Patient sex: F
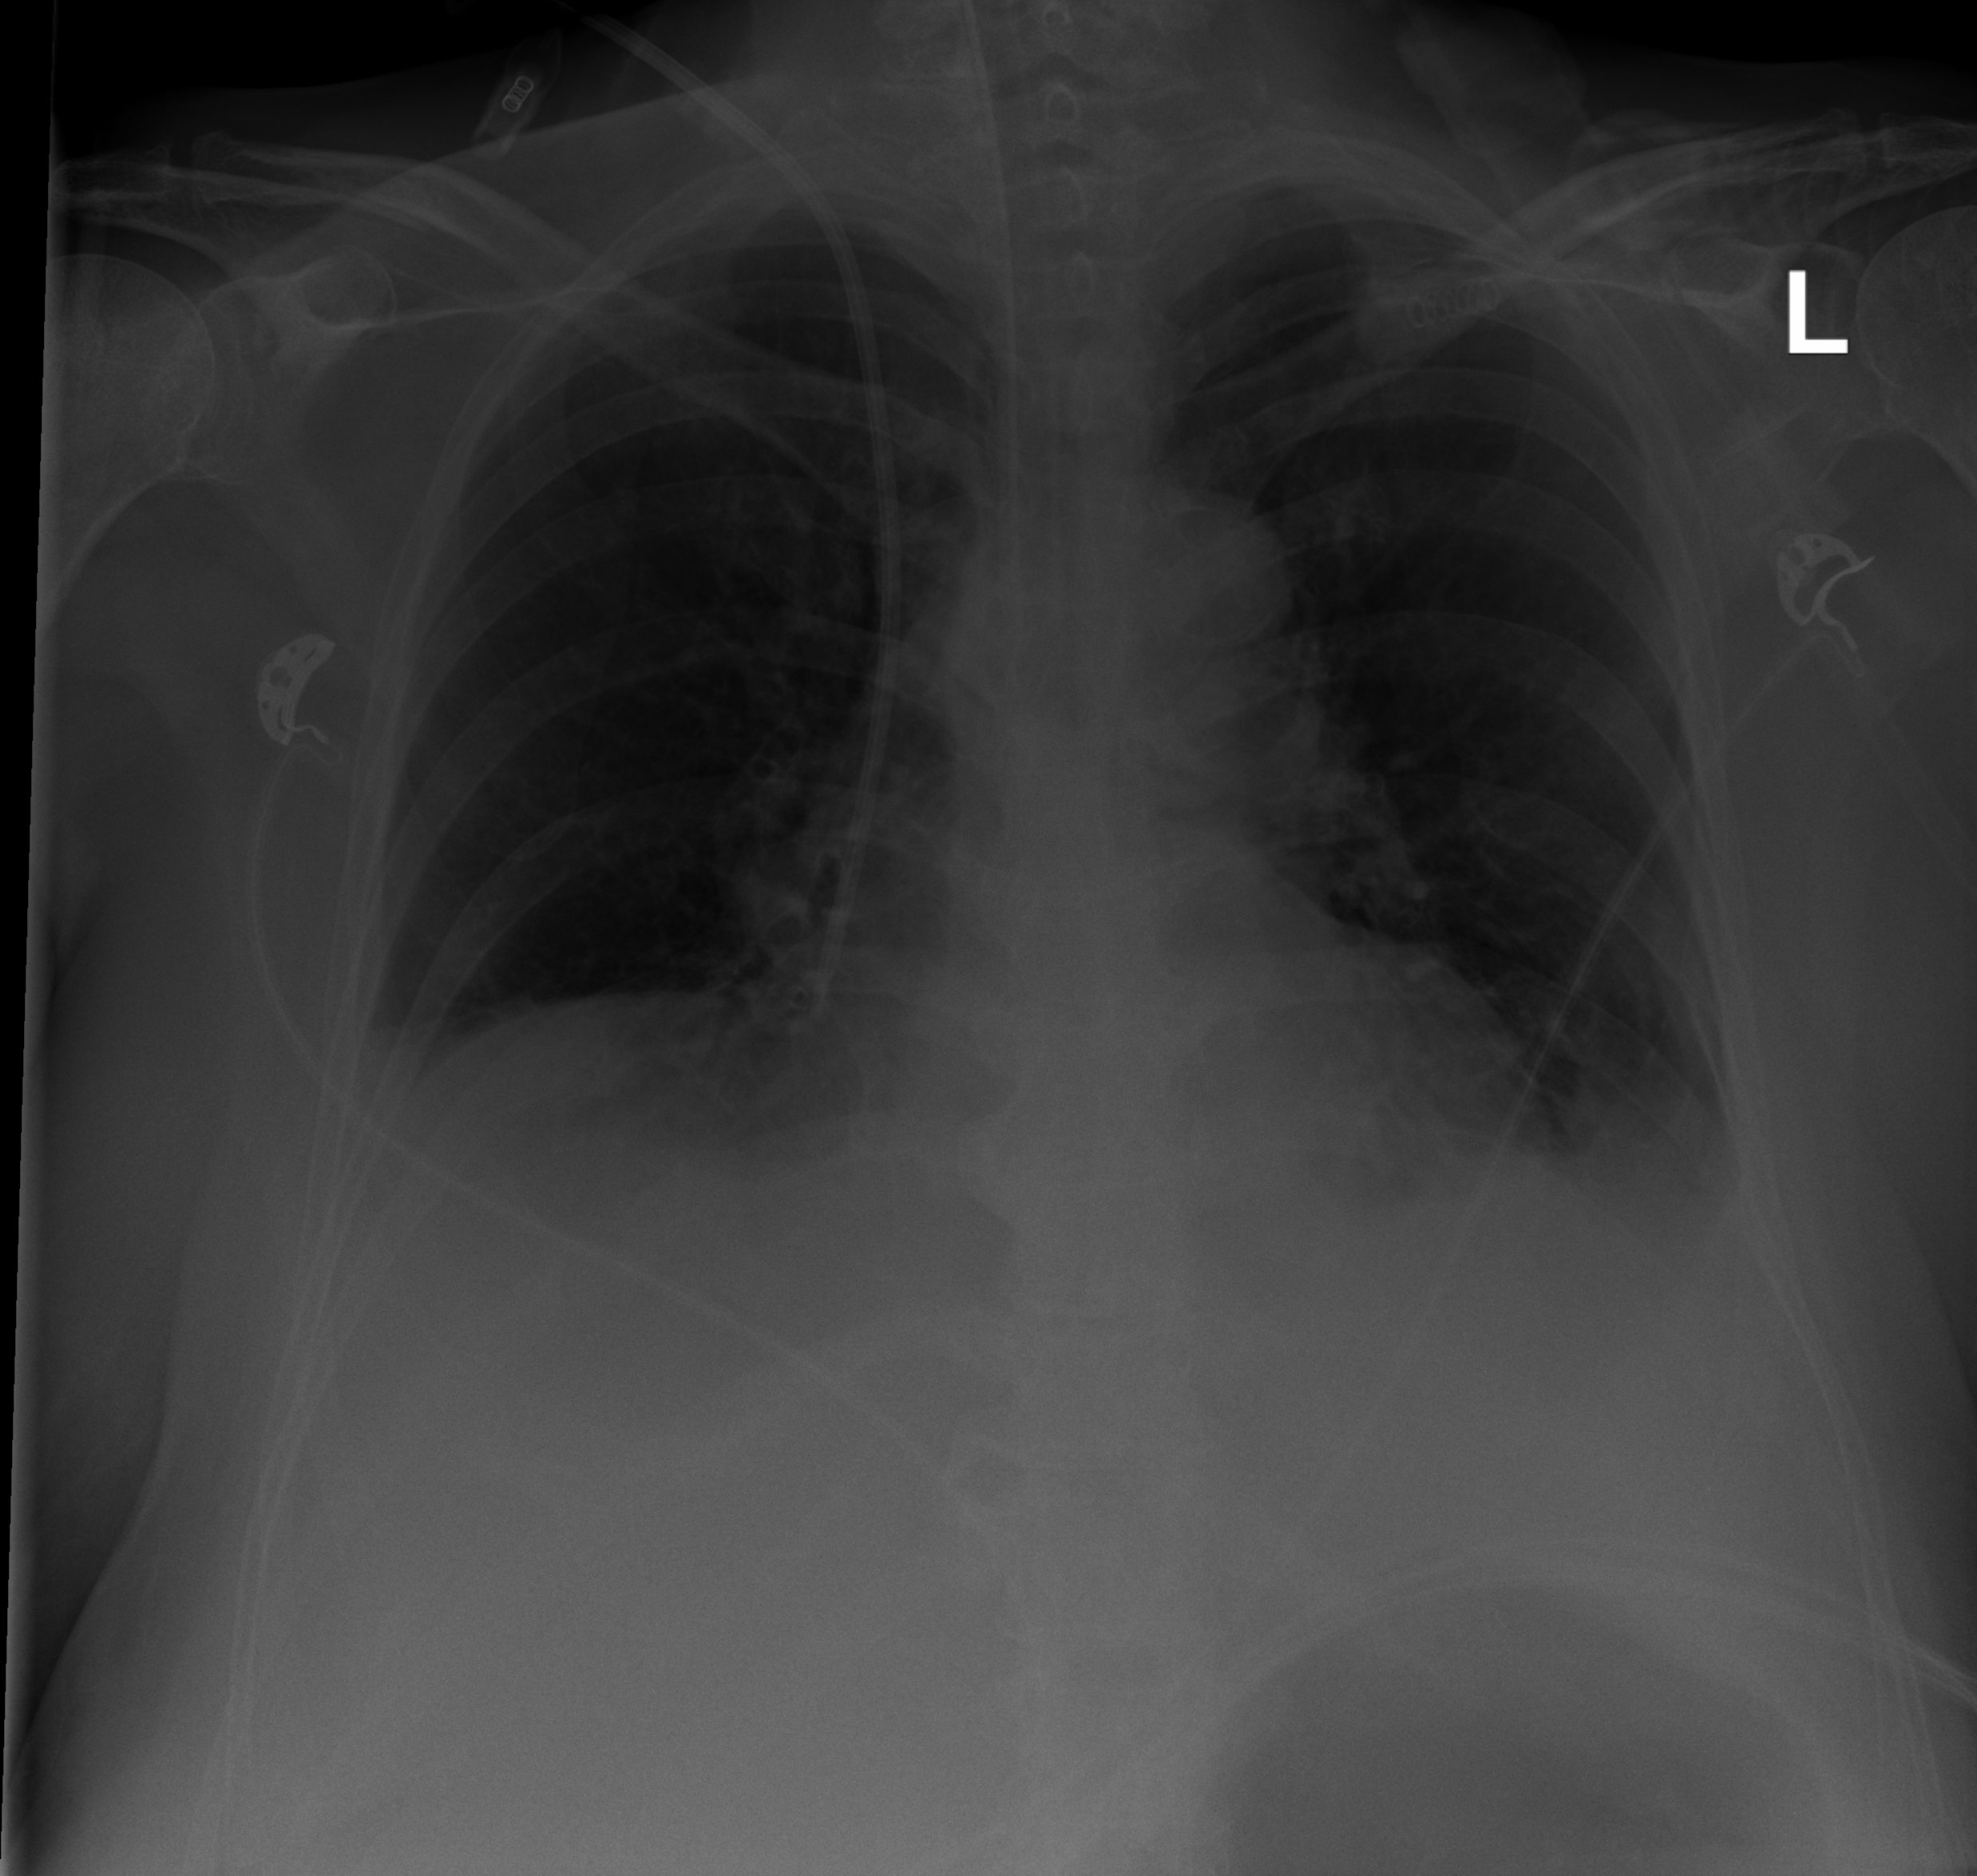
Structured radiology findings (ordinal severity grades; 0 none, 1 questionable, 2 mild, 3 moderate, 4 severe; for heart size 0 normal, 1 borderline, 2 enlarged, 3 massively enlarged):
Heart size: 1
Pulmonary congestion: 0
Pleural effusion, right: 1
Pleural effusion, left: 2
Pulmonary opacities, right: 0
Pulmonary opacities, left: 1
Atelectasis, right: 2
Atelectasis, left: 2